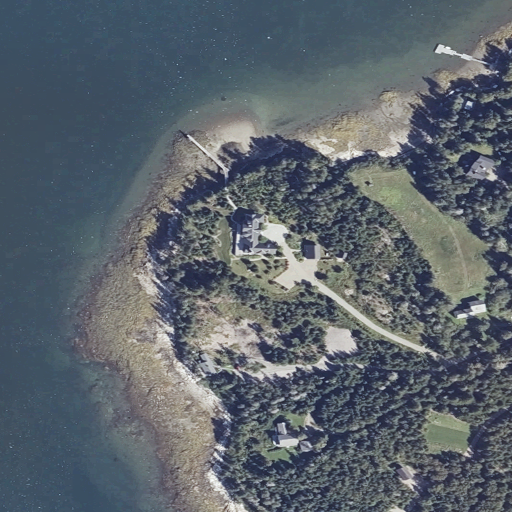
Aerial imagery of cape in Maine named Clark Point containing open water, evergreen forest, herbaceous wetlands, grassland, low intensity development, mixed forest, open development, and barren land